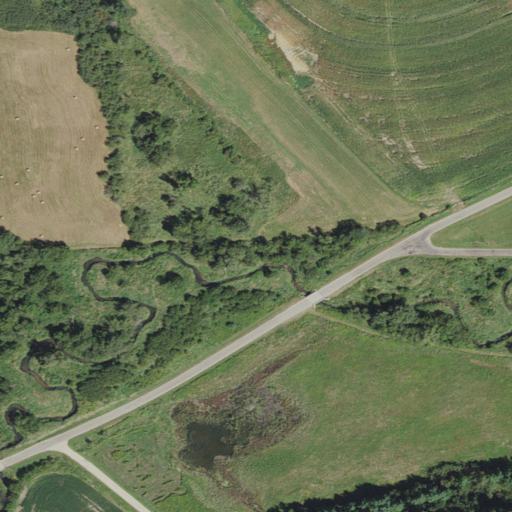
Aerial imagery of valley in Wisconsin named Smith Hollow containing cultivated crops, pasture, open development, herbaceous wetlands, low intensity development, deciduous forest, mixed forest, and grassland